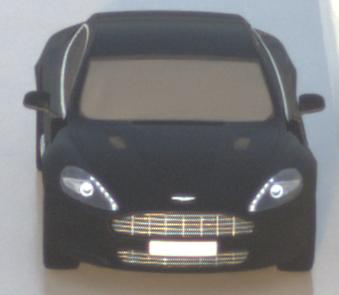
Make: Aston Martin
Model: Rapide
Detailed model: Rapide
Model produced from: 2010/03
Model produced until: 2013/07
Doors: 5
Color: black
Road condition: wet road
Daytime: sunrise or sunset
Contrast: low contrast